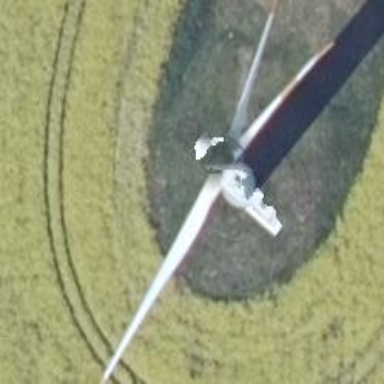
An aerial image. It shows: Wind turbine generator made by Vestas. The generator utilizes wind as its power source and belongs to the horizontal axis type.